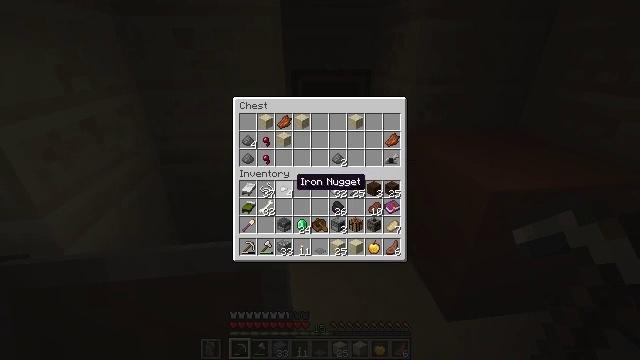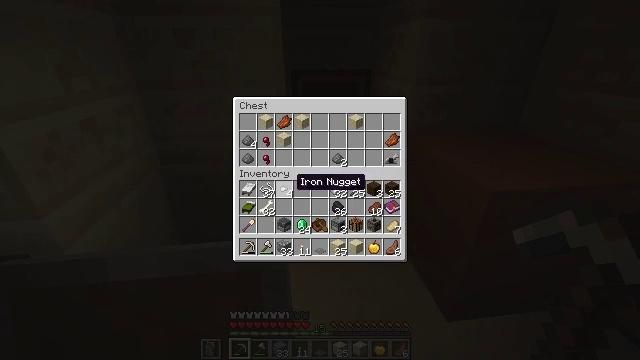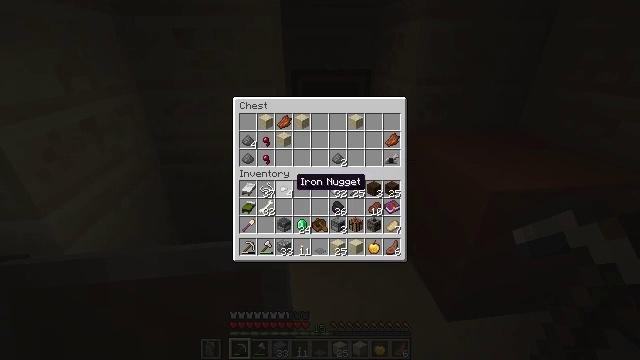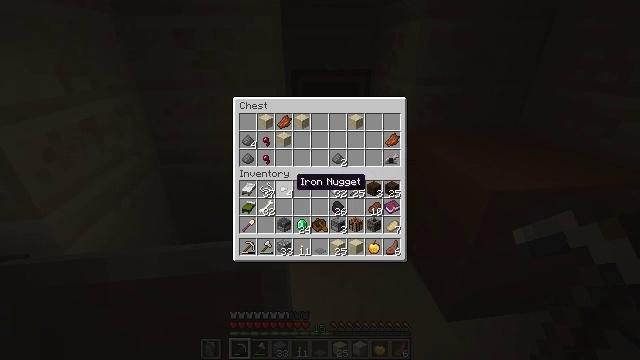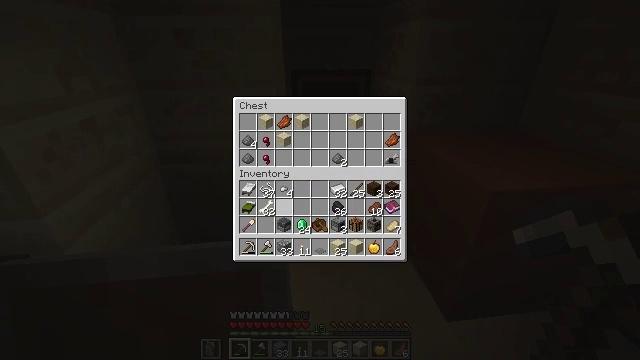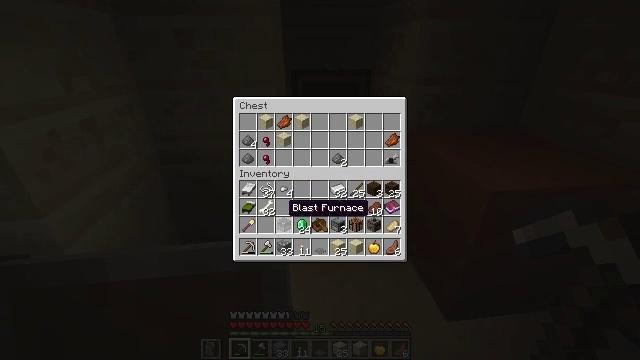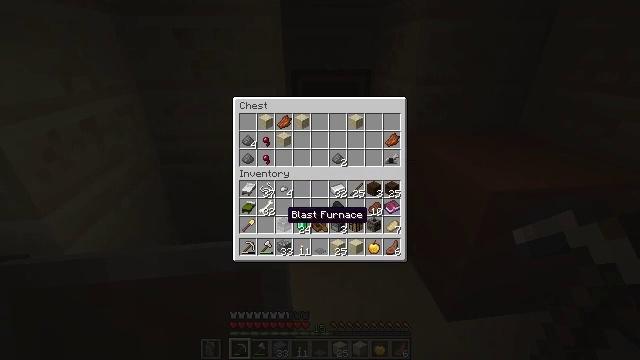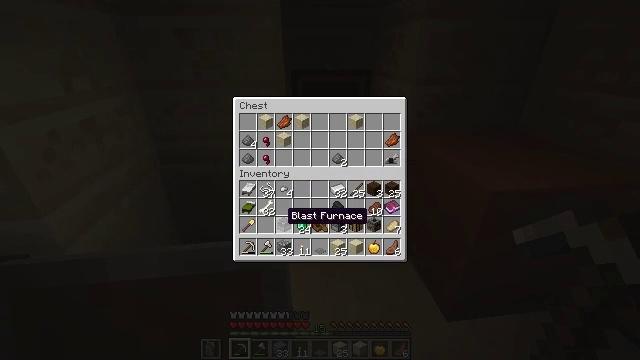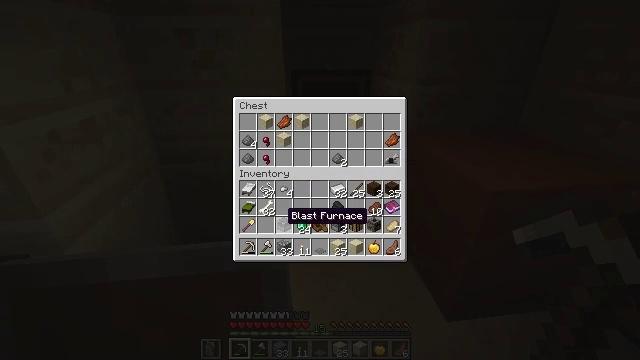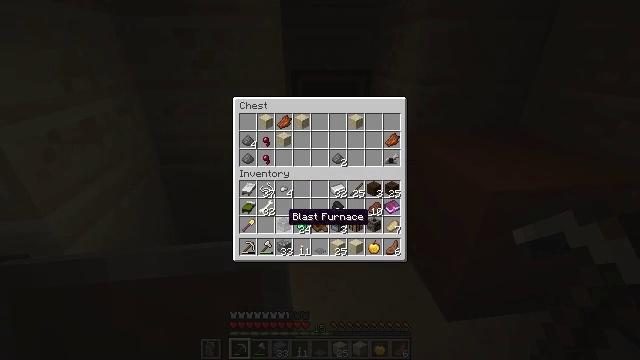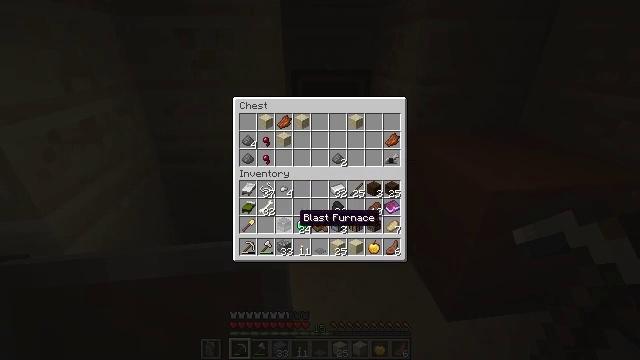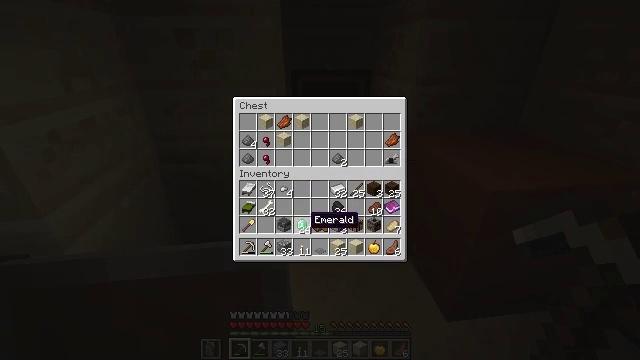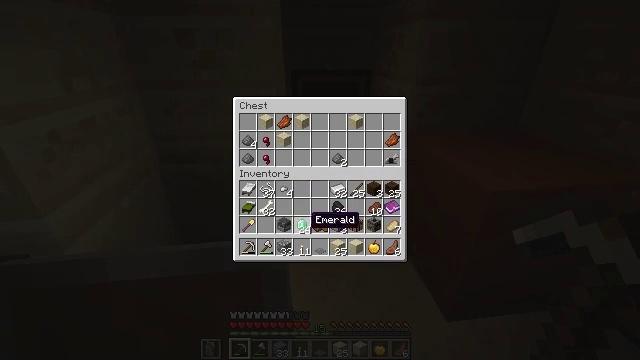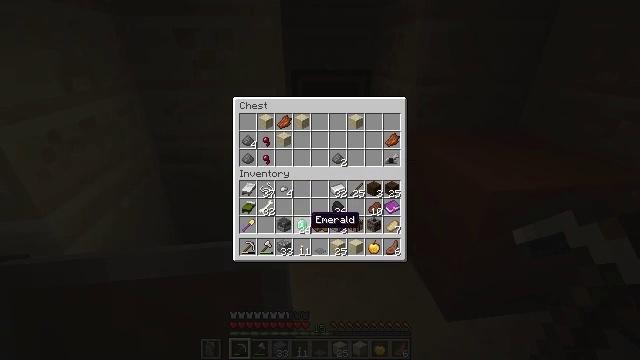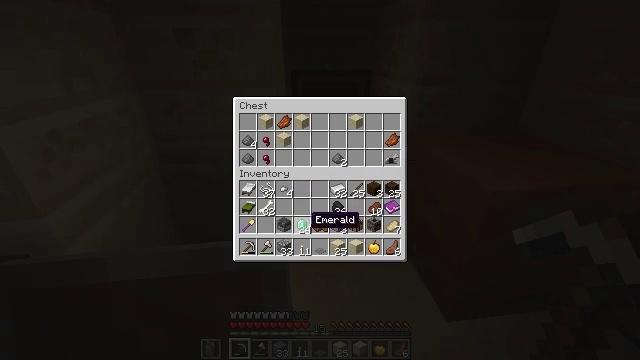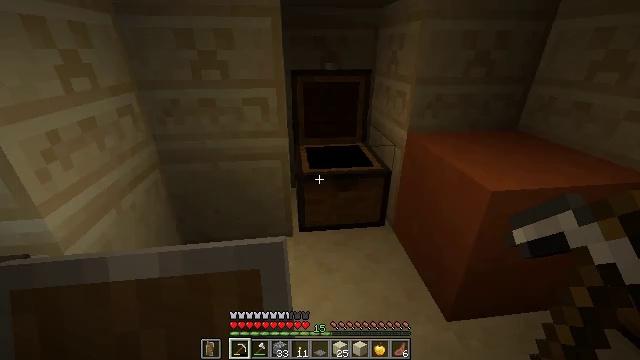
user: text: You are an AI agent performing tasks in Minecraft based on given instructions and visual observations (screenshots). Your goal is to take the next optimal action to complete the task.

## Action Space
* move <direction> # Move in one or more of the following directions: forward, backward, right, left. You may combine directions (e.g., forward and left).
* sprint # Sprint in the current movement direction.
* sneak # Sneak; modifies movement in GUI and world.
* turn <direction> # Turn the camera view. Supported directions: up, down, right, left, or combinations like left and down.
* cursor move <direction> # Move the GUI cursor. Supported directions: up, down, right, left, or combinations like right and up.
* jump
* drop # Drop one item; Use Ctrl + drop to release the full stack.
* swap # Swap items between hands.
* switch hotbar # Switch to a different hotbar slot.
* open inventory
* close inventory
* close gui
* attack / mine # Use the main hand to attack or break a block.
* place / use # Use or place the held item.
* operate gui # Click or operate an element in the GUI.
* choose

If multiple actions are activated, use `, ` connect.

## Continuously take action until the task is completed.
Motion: motion action
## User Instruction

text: Break the cut sandstone block.
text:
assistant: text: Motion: no_op
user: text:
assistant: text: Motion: no_op
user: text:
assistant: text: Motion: no_op
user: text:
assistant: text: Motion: cursor move down
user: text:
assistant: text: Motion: cursor move down
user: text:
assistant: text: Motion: cursor move down
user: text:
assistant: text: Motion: no_op
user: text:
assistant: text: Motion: no_op
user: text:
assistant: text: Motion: no_op
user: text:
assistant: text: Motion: cursor move right
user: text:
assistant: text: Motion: cursor move right
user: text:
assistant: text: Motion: no_op
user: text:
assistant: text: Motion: no_op
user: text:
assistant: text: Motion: no_op
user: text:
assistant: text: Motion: no_op
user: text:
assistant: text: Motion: close gui
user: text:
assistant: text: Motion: turn right and up
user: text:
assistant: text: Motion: turn right and up
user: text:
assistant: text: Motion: turn right and up
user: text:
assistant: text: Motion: turn right and up
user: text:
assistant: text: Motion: move back, turn right and up
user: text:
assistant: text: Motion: move back, turn right and up
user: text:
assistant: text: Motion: move back, turn right and up
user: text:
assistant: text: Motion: move back, turn up
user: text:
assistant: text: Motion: move back
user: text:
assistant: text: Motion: no_op
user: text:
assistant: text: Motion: no_op
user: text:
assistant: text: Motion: no_op
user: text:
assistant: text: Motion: no_op
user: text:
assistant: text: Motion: no_op